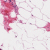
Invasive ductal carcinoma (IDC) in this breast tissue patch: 0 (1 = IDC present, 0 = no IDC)